Interaction volume radius: 10 \u00c5
Interaction volume height: 20 \u00c5
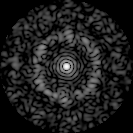
Disorder parameter: 0.7687